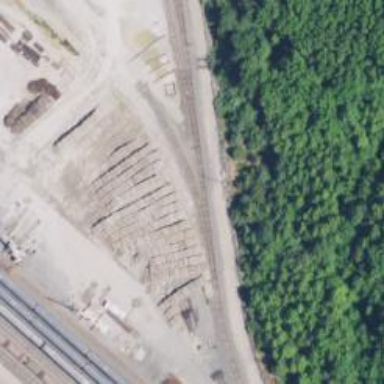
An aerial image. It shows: Railway yard in service.